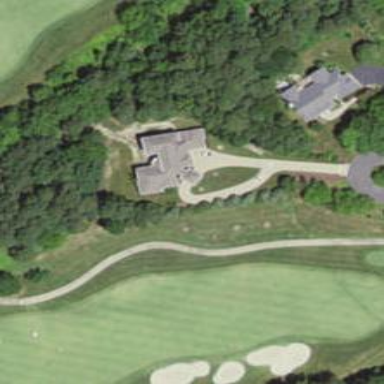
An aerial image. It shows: Service road used as golf cart path.